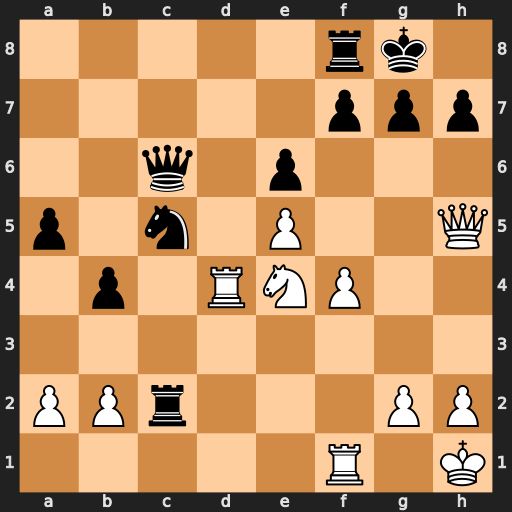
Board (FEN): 5rk1/5ppp/2q1p3/p1n1P2Q/1p1RNP2/8/PPr3PP/5R1K
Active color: w
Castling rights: -
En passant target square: -
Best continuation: Nf6+ gxf6 Qg4+ Kh8 exf6 Rxg2 Qxg2